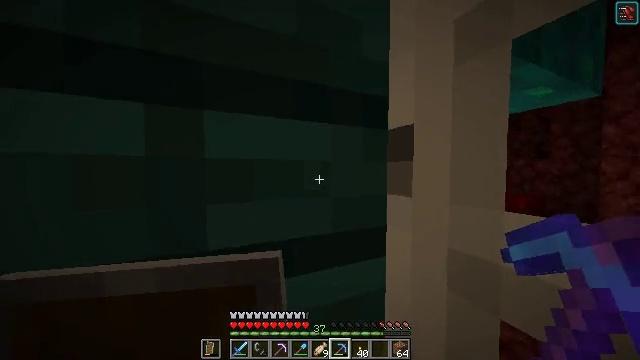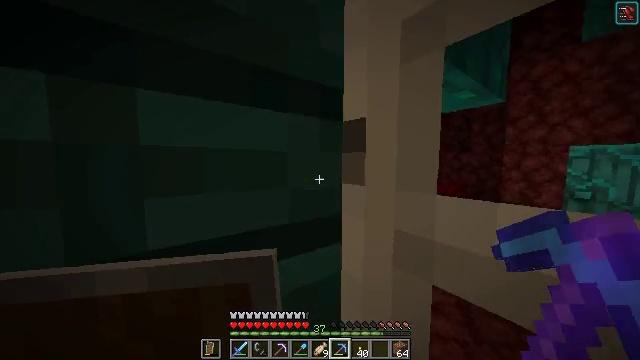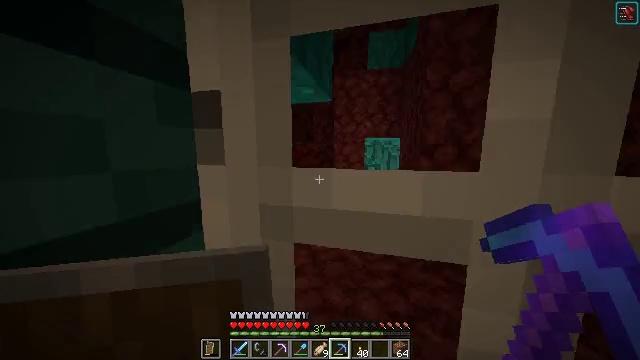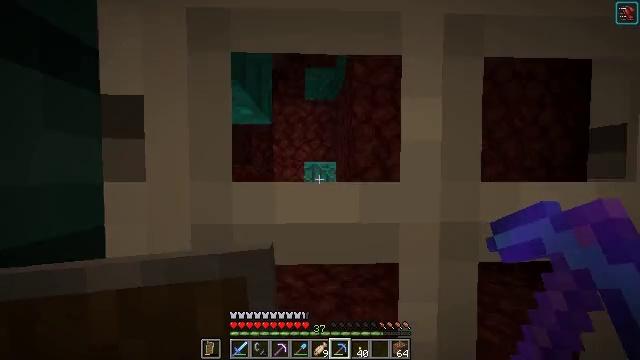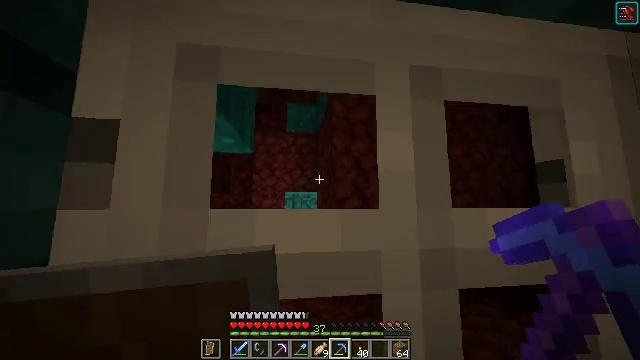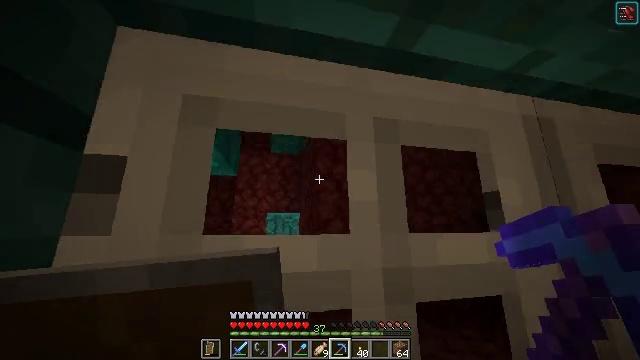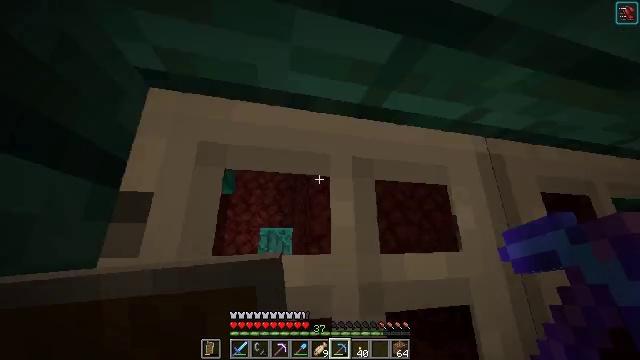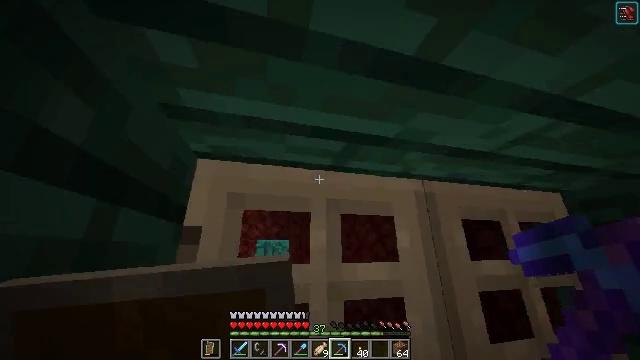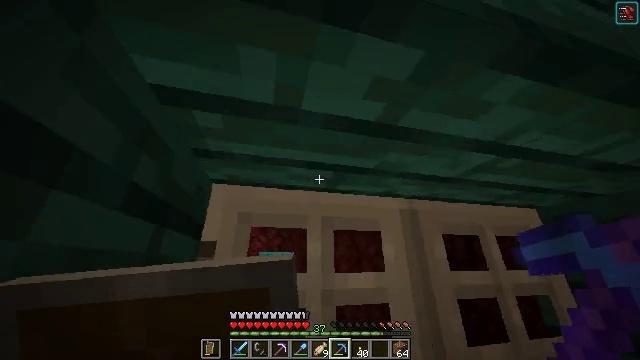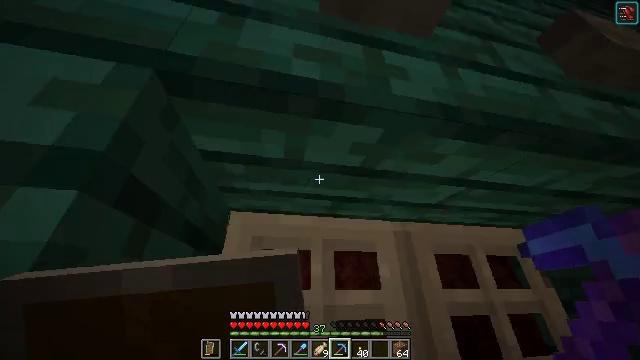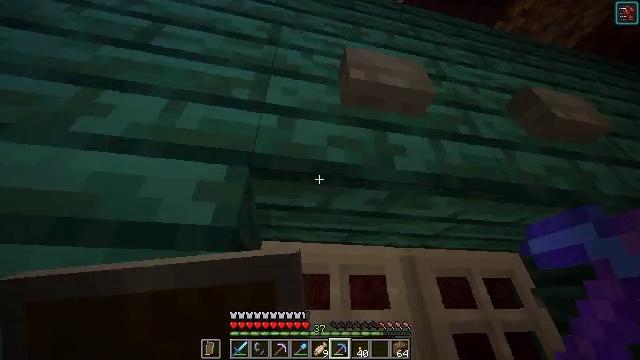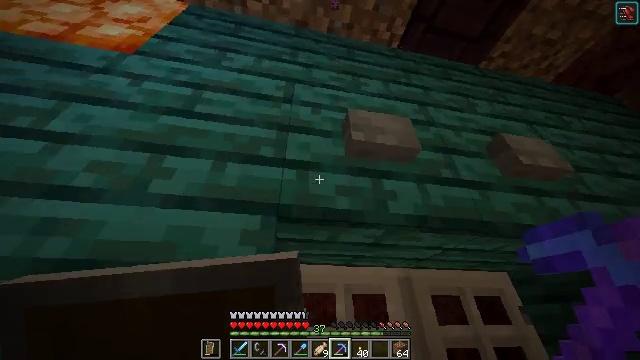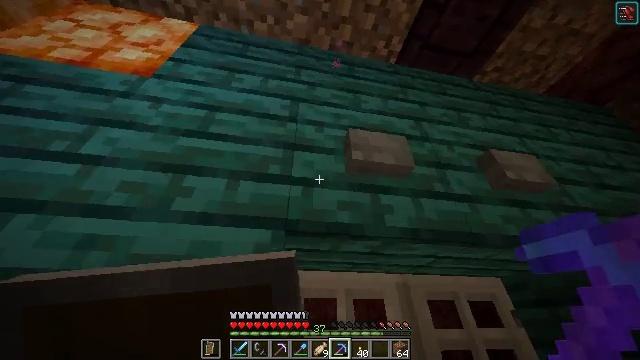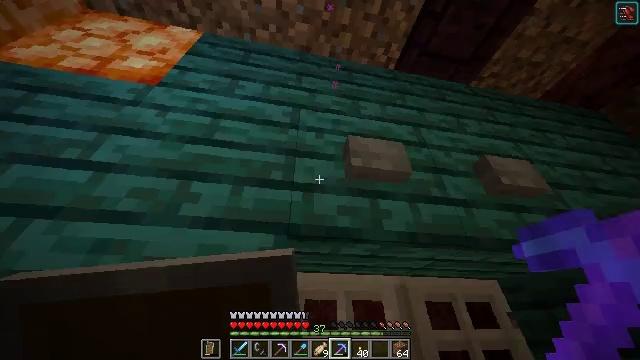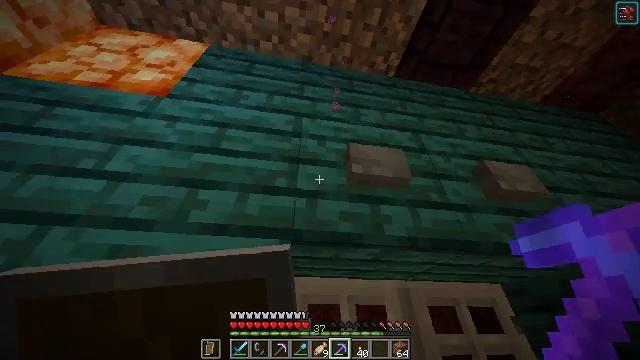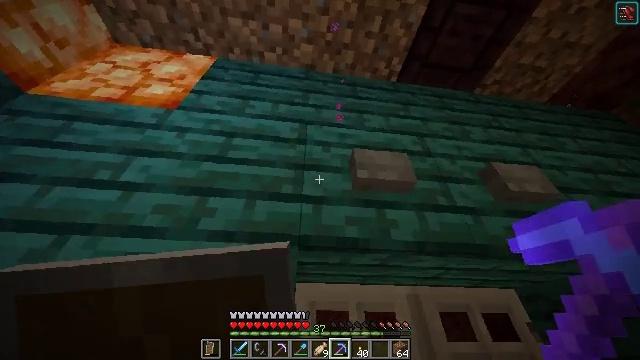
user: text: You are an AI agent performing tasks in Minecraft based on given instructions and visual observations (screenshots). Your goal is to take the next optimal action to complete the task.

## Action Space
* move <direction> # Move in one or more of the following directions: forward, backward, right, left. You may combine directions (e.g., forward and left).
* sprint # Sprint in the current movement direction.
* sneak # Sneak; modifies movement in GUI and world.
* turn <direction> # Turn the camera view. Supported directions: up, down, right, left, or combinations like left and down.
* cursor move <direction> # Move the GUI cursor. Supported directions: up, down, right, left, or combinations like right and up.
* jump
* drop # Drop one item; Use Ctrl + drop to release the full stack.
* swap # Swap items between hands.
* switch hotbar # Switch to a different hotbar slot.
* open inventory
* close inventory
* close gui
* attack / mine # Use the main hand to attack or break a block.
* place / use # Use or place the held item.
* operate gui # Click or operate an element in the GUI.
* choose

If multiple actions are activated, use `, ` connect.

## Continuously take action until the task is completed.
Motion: motion action
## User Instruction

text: Remove crimson fungus from its spot.
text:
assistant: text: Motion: move forward and move right, turn right and down
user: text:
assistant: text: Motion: turn right and down
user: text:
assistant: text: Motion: turn right and up
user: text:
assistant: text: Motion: turn right and up
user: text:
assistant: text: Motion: move back, turn right and up
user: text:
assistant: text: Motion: move back, turn right and up
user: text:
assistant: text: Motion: move back, turn up
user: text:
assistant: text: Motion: move back and move left, turn up
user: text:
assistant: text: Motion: move back and move left, turn left and up
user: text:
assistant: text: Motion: move back, turn up
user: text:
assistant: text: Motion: turn up
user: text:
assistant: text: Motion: no_op
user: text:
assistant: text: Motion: no_op
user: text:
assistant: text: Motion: turn up
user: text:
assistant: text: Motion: turn left and up
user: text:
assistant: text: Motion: no_op
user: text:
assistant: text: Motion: move back
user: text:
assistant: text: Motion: move back and move right
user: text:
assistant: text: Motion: move back and move right, turn left
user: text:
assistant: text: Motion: turn left
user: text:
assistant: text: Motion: no_op
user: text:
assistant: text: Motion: no_op
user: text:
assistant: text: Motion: no_op
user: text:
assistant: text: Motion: turn down
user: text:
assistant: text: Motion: turn down
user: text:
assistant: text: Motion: turn down
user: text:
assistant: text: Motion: turn down
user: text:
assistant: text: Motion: no_op
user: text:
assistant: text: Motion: no_op
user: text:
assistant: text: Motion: no_op